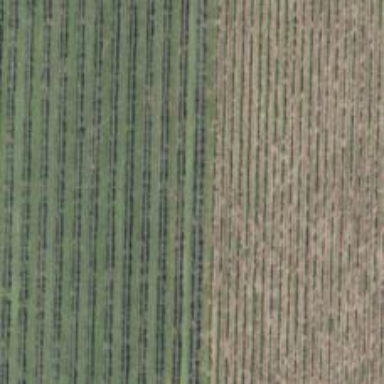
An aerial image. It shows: Vineyard growing grapes.